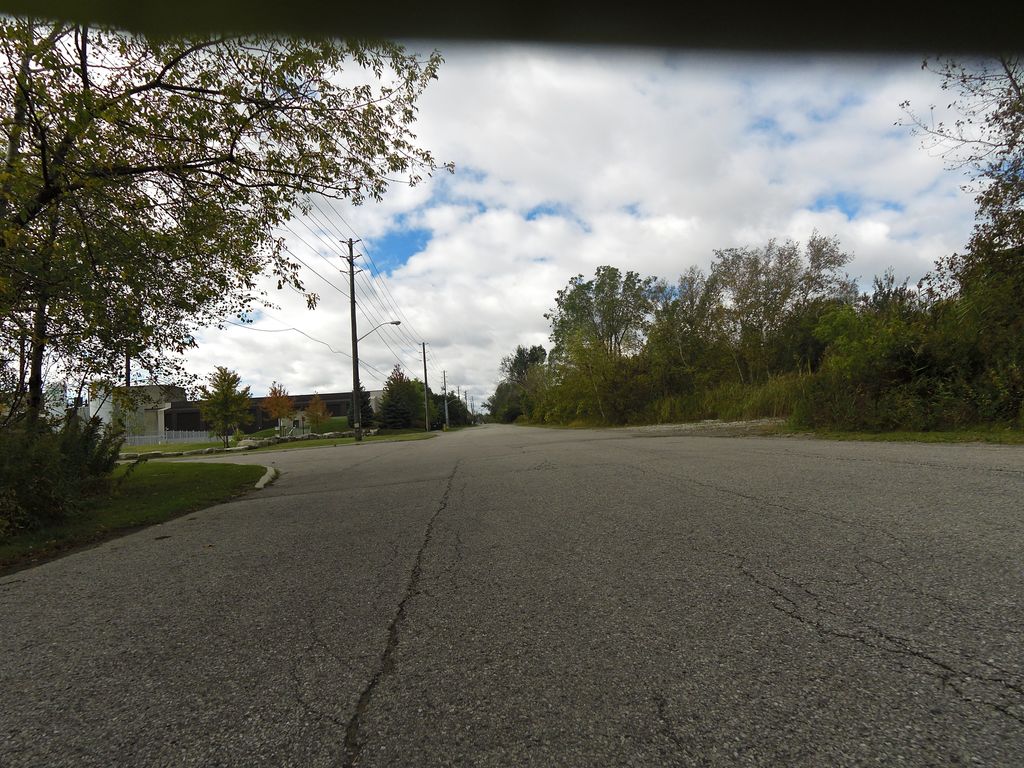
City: toronto